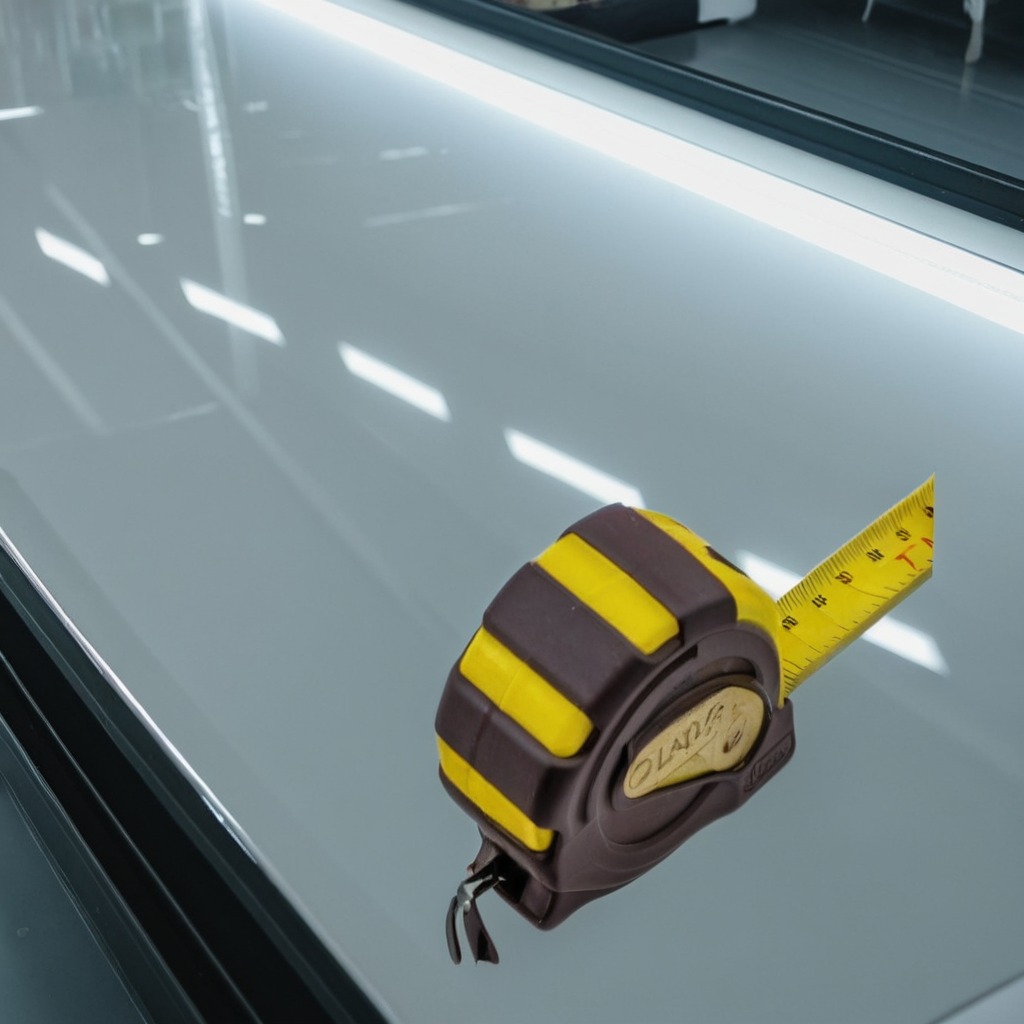
A measuring tape is lying on the table in the ship maintenance bay.